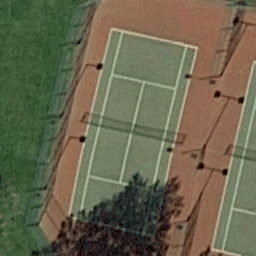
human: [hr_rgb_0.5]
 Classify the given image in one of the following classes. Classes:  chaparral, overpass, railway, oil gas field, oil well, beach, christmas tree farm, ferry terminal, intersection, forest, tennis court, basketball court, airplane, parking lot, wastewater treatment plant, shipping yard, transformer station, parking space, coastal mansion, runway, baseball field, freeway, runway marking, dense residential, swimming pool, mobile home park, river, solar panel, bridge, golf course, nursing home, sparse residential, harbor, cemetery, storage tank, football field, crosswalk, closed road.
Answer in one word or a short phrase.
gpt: tennis court